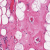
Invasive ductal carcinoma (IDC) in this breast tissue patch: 0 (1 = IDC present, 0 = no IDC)